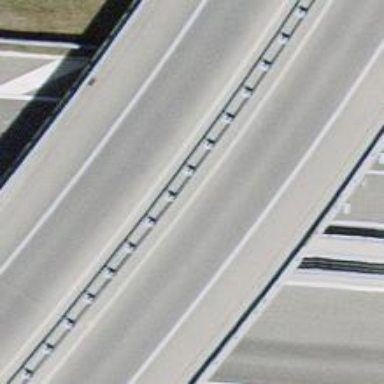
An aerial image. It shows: Motorway link bridge.